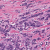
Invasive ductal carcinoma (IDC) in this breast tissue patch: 1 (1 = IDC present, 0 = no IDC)